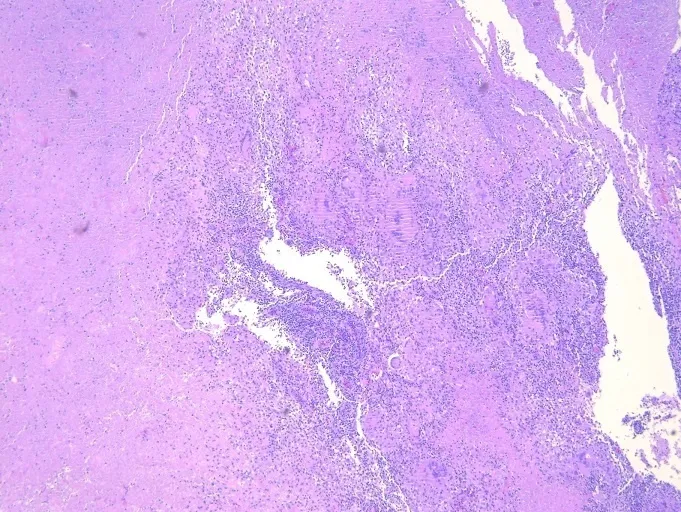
Multiple granulomatous lesion with large caseous necrosis.
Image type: pathology (h&e)